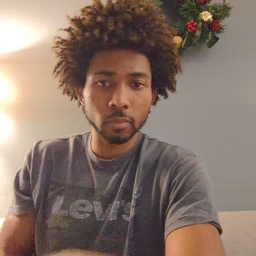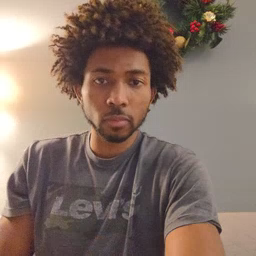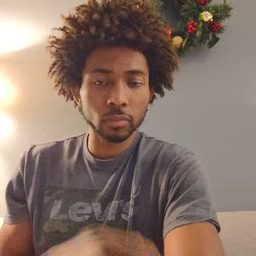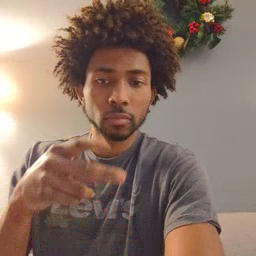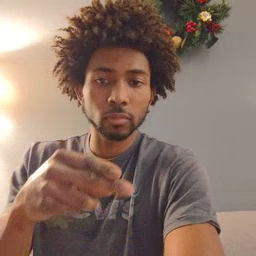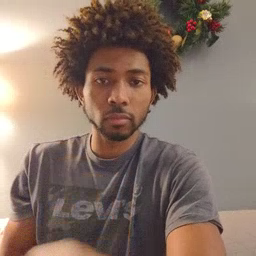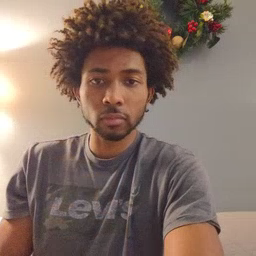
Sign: cut